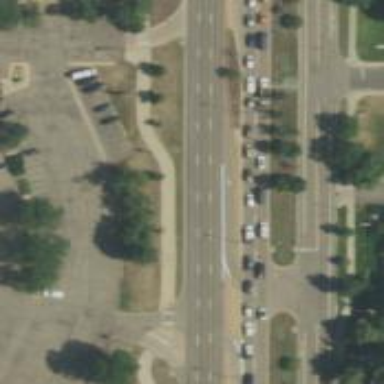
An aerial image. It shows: Primary highway with separate asphalt sidewalks.